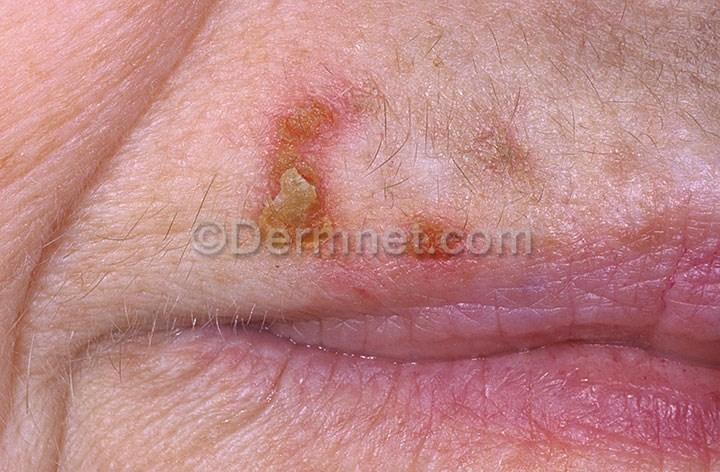
Disease: Actinic Keratosis Basal Cell Carcinoma and other Malignant Lesions